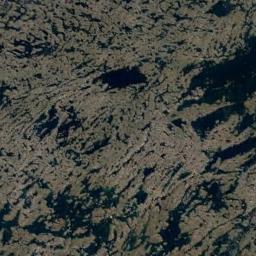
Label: wetland